Aerial crown-view tile of a tropical tree (Barro Colorado Island, Panama), acquired 20250124:
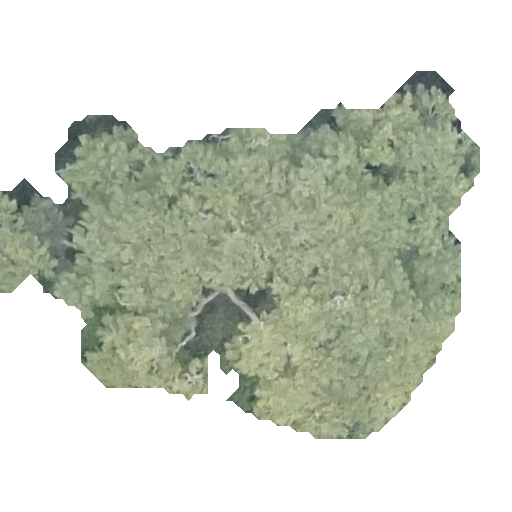
Species: Jacaranda copaia
GBIF accepted scientific name: Jacaranda copaia
Crown area: 174.623 m²